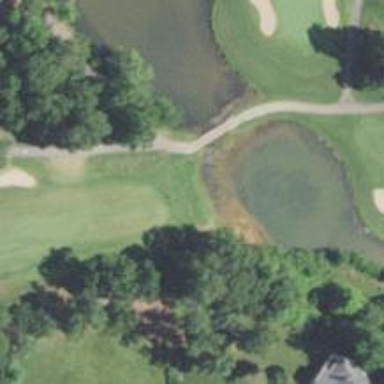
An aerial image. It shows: Path on bridge over golf course.